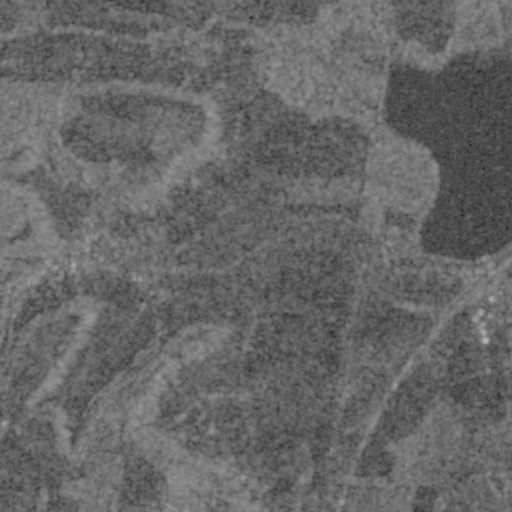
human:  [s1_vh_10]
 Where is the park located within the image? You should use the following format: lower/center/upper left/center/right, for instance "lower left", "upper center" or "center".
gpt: The park is located in the lower right of the image.
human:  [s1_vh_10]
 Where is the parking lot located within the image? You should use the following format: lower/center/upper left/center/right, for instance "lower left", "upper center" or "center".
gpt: The parking lot is located in the lower center of the image.
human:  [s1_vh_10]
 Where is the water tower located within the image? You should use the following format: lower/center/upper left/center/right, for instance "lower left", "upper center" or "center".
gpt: The water tower is located in the center right of the image.
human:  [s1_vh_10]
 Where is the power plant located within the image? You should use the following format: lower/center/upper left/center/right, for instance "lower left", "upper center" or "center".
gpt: There is no power plant in the image.

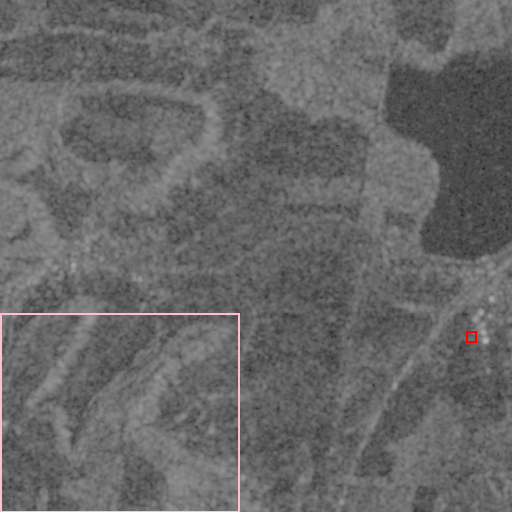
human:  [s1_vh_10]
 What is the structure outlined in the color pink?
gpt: The structure outlined in pink is a crop field.
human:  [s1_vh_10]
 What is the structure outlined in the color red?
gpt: The structure outlined in red is a park.
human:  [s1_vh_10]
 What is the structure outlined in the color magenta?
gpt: There is no magenta outline.